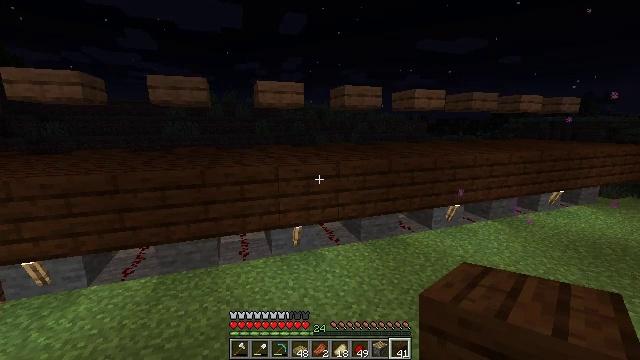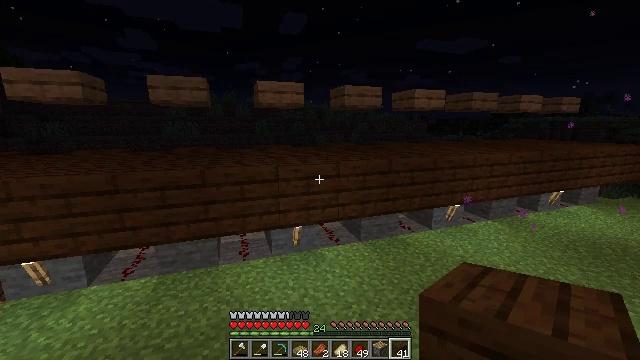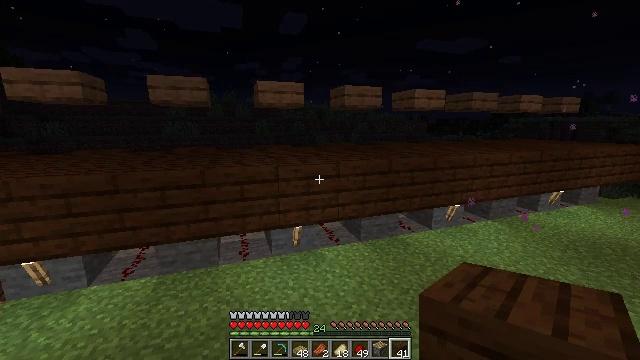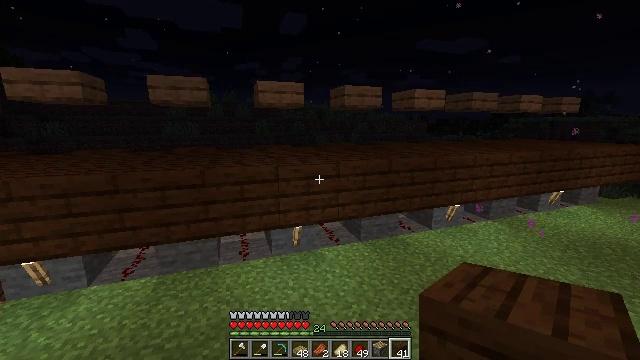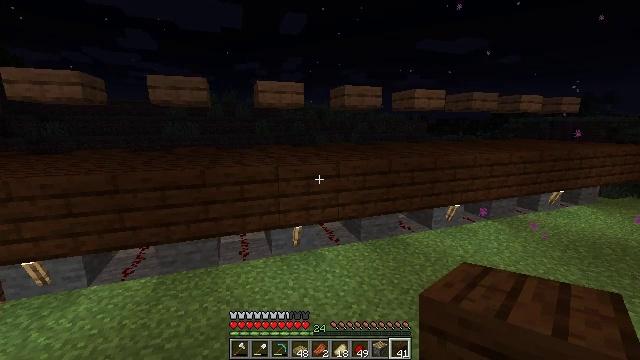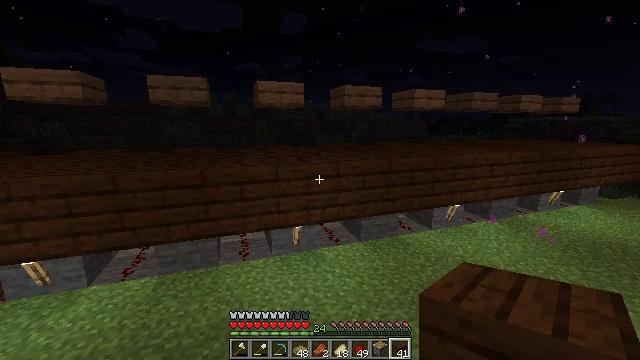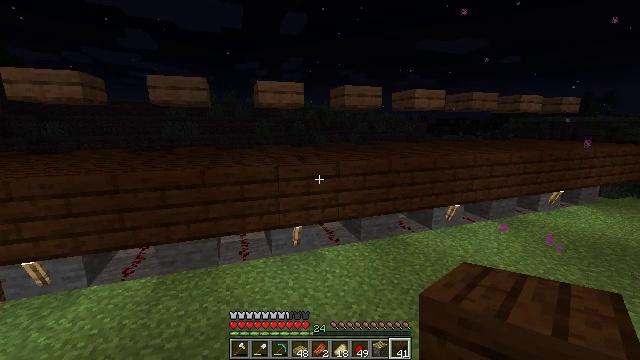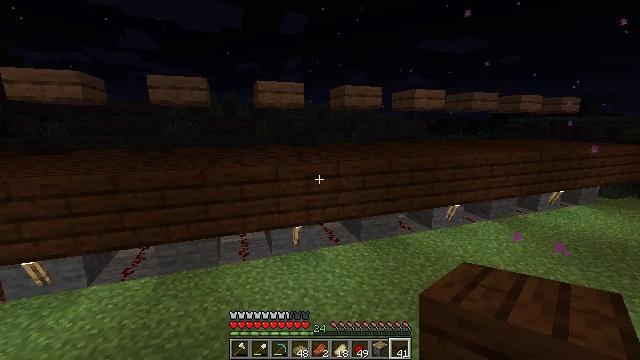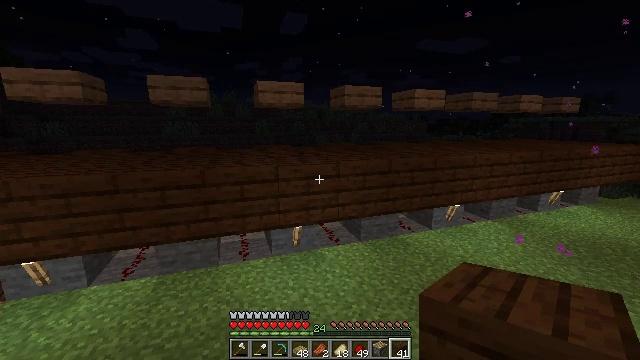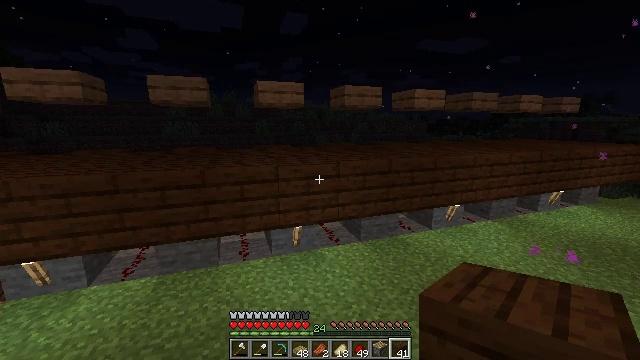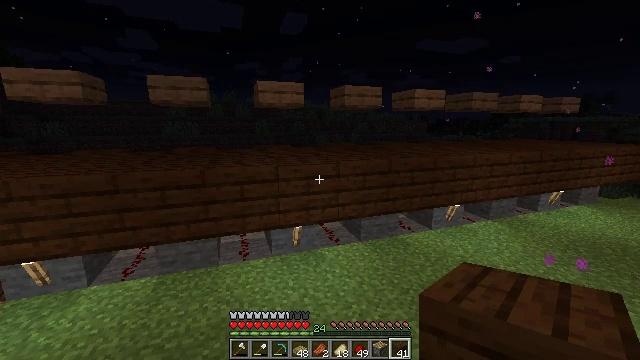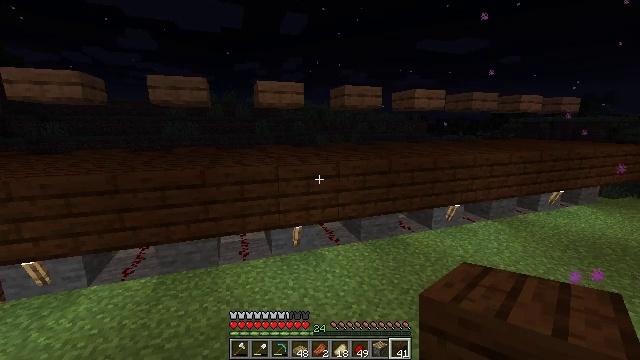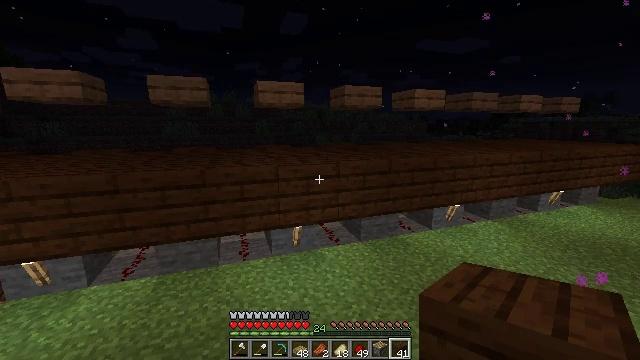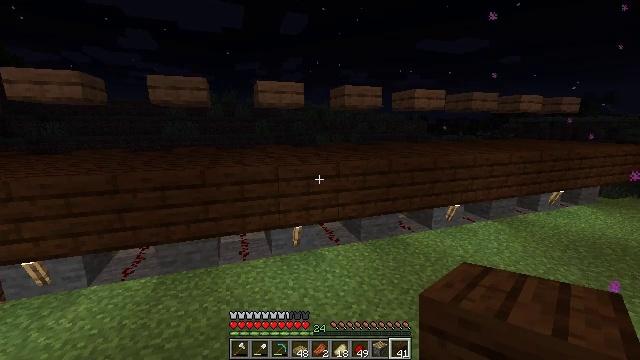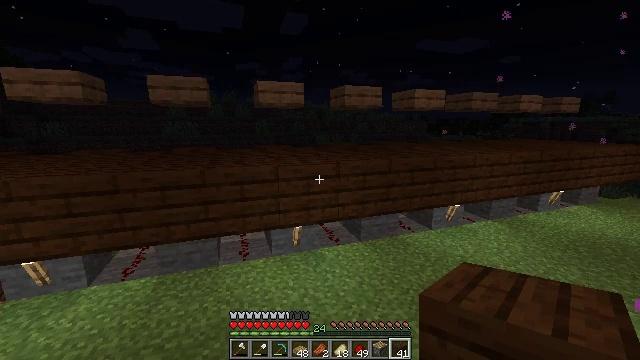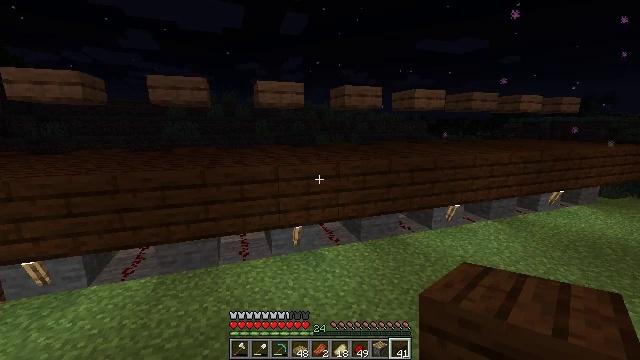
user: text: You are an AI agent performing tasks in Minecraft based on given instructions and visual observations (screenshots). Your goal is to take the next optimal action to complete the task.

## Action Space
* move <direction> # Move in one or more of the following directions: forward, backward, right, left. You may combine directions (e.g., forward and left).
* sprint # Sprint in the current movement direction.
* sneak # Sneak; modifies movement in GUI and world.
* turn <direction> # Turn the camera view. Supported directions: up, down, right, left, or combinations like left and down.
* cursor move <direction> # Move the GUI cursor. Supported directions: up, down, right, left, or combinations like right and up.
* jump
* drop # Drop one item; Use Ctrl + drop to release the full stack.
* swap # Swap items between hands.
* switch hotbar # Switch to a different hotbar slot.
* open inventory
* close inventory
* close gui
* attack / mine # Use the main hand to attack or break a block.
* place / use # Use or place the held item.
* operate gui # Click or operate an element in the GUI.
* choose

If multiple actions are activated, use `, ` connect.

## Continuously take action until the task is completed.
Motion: motion action
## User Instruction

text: Hunt a slime.
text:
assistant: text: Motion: no_op
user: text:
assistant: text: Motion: no_op
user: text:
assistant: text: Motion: no_op
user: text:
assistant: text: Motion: no_op
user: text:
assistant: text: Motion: no_op
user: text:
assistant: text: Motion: no_op
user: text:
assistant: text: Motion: no_op
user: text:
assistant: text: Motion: no_op
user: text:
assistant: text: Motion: no_op
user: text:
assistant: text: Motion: no_op
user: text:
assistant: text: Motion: no_op
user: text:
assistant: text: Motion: no_op
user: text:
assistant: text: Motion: no_op
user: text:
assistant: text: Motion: no_op
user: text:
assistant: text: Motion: no_op
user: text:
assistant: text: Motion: no_op
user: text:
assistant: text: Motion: no_op
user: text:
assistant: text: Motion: no_op
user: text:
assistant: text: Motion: no_op
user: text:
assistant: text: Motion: no_op
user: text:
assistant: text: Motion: no_op
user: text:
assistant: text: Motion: no_op
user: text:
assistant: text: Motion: no_op
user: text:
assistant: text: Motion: no_op
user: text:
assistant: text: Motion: no_op
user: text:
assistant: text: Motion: no_op
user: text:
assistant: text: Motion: no_op
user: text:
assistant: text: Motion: no_op
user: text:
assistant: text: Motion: no_op
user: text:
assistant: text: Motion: no_op